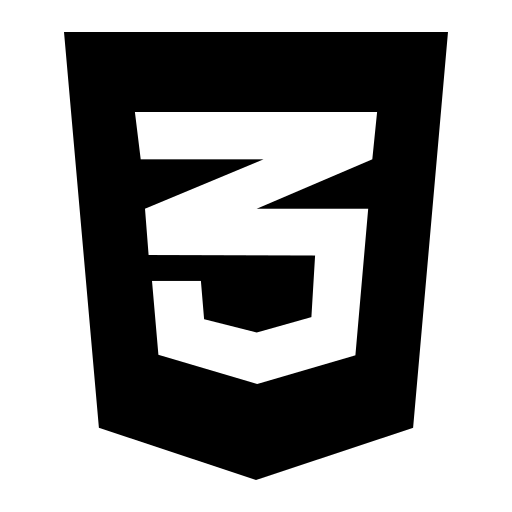
Tags: icon, FontAwesome, fa-icon, brand, css3, alt